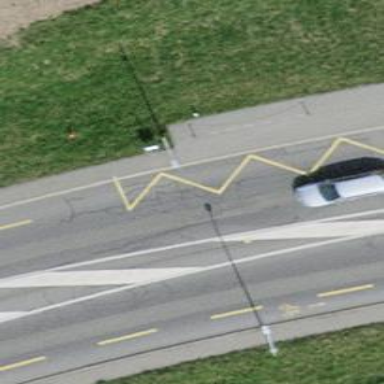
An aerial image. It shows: Bus stop equipped with public transport stop position.